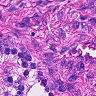
Metastatic tissue present: no